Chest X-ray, PA view. Patient: 56 years old, sex M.
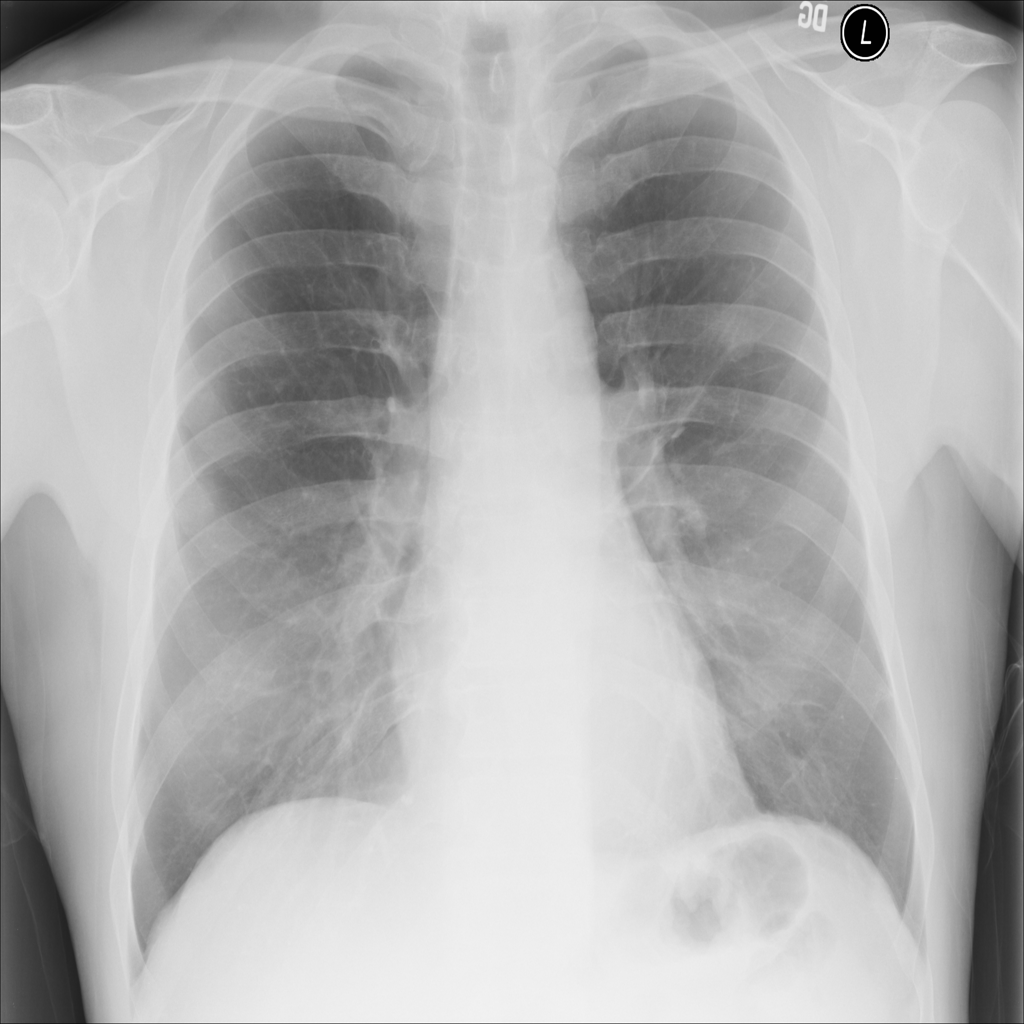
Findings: No Finding